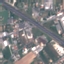
Land use / land cover: Highway